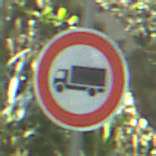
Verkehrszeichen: VerbotFuerKraftfahrzeugeUeberDreiKommaFuenfTonnen
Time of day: Midday
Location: Outdoor (Nature)
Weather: Clear
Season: NotSpecified
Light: Natural